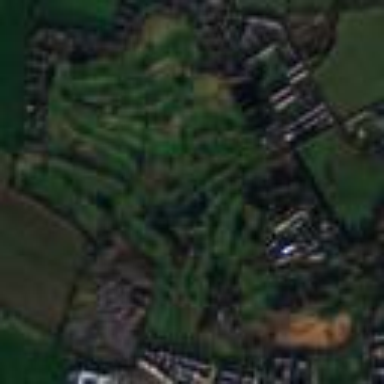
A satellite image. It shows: Golf course surrounded by greenery.